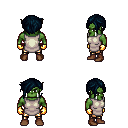
a pixel art fantasy rpg character, male body template, orc, green skin, white tunic, gold greaves, raven pixie cut hairstyle, gold gloves, brown shoes, four views (front, back, left, right), 2x2 character sprite sheet, small pixel art, hard edges, no anti-aliasing